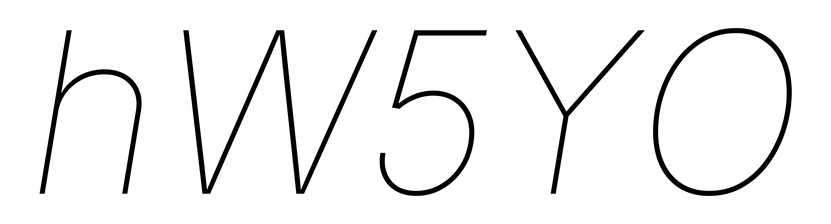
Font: Inter-Italic_Thin_Italic